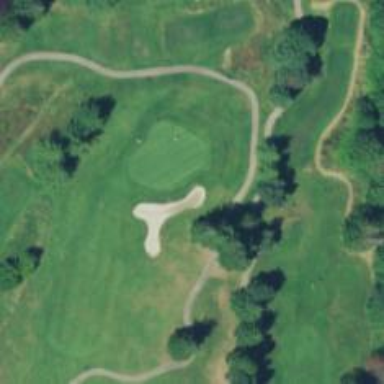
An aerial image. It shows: View of golf hole.